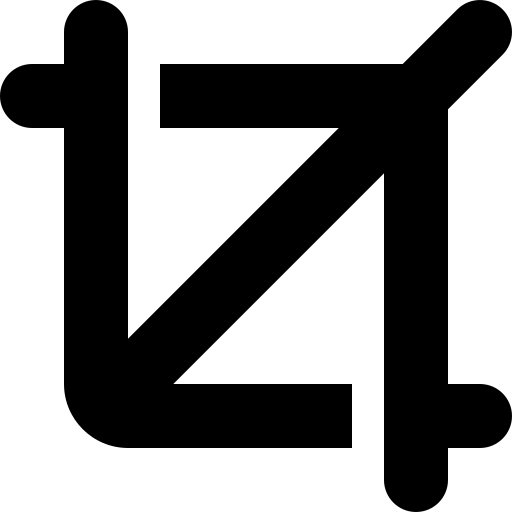
Tags: icon, FontAwesome, fa-icon, solid, crop